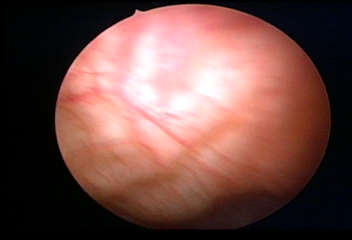
Modality: WLC
Class: Normal mucosa
Bladder cancer association: No